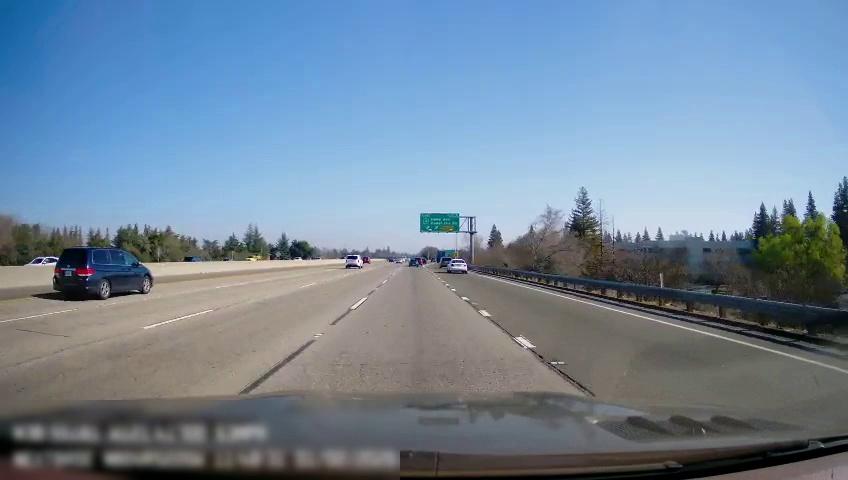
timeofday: Day
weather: Sunny
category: Drivable Space
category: Vehicles | SUV
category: Vehicles | Van
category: Vehicles | Truck
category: Vehicles | Car
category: Vehicles | SUV
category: Vehicles | SUV
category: Vehicles | SUV
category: Lanes | Alternate Lane
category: Lanes | Alternate Lane
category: Lanes | Alternate Lane
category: Lanes | Alternate Lane
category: Lanes | Alternate Lane
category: Lanes | Alternate Lane
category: Traffic | Signs